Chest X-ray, PA view. Patient: 42 years old, sex F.
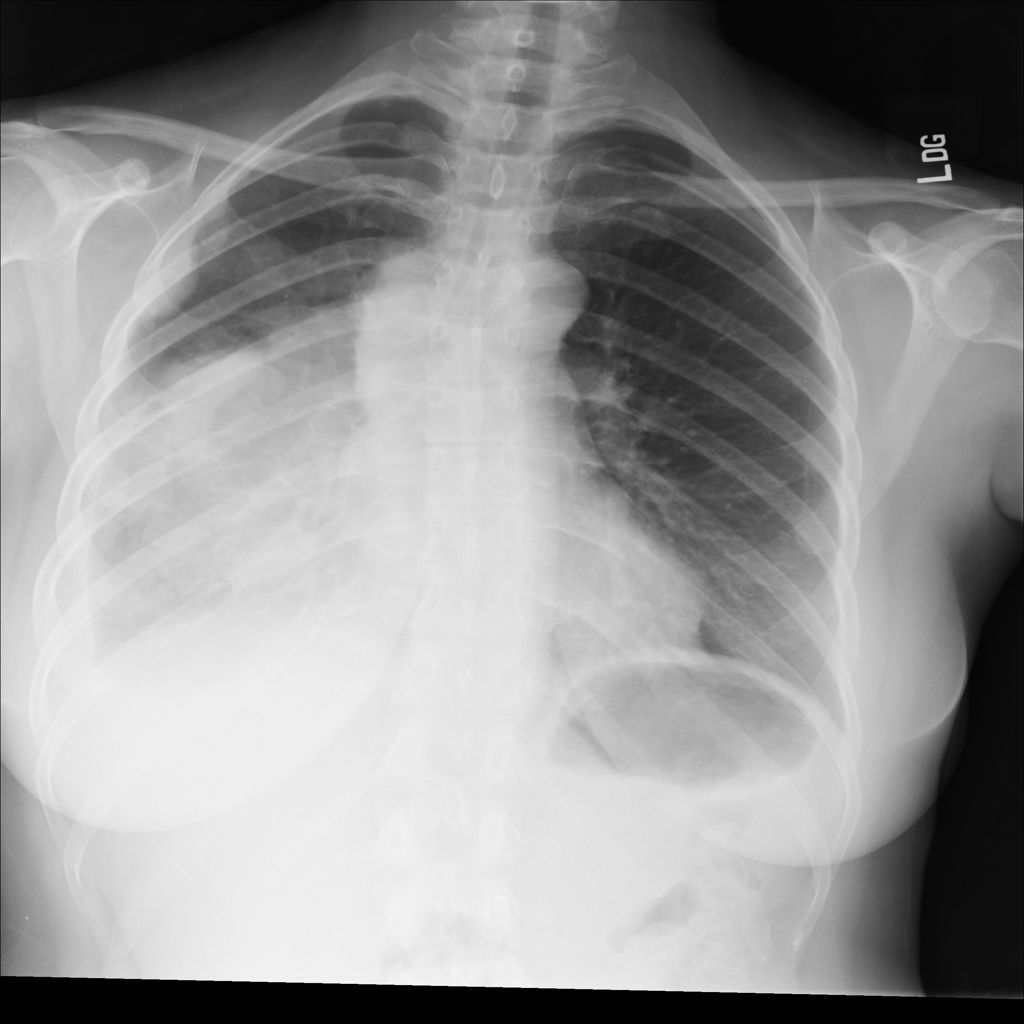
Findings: Consolidation, Effusion, Nodule